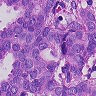
Metastatic tissue present: yes